Question: I'm having an issue where it seems the status bar in my launch image is simply getting shown over the system status bar rather than getting cropped out. This results in a nasty jumbled look while the app launches (see below).

It's even worse on an actual device as the Carrier and battery icon are also overlaid.
This is the same issue as <URL>; however, Xcode won't let me apply a launch image with the status bar cropped out as it's too small.
My images are all the correct size. I created them by saving screenshots from the iOS simulator. I wouldn't mind hiding the status bar during launch but this just shows the static status bar from the launch image.
Any ideas?
Thanks!
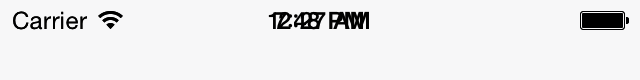
Answer: You shouldn't replicate the status bar in your launch image, I assume you are using a simulator screenshot as your launch screen.
To overcome that, open that screenshot in a photo editing app (as PhotoShop), and hide the status bar with a layer having its background color.